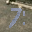
Label: 7